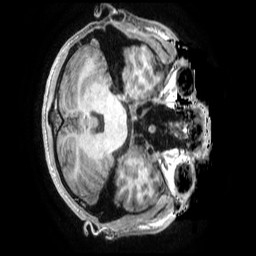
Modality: T1w
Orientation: axial
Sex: male
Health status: healthy
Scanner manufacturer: ge